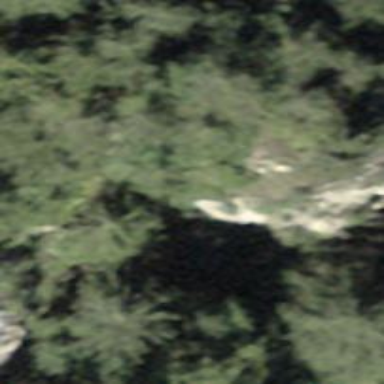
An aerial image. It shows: Natural cliff.